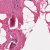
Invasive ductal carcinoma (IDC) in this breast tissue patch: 0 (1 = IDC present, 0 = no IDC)